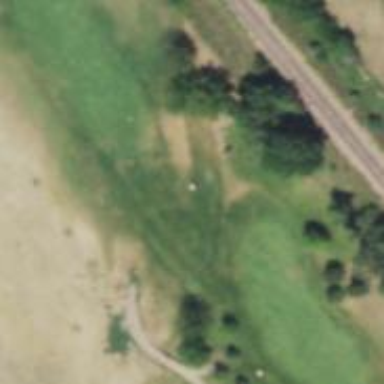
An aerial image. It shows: View of golf hole.